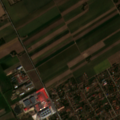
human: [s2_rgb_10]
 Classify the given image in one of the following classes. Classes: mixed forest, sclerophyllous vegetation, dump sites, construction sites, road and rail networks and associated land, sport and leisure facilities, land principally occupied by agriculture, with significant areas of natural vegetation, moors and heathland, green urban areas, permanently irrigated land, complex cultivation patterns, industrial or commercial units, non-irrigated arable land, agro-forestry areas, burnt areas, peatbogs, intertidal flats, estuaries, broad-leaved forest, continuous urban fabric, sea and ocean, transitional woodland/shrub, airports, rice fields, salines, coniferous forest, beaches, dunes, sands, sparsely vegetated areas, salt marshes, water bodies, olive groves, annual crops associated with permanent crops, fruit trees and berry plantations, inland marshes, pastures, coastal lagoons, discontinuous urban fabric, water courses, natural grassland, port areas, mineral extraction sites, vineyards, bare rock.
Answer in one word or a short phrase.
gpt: discontinuous urban fabric, non-irrigated arable land, complex cultivation patterns